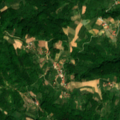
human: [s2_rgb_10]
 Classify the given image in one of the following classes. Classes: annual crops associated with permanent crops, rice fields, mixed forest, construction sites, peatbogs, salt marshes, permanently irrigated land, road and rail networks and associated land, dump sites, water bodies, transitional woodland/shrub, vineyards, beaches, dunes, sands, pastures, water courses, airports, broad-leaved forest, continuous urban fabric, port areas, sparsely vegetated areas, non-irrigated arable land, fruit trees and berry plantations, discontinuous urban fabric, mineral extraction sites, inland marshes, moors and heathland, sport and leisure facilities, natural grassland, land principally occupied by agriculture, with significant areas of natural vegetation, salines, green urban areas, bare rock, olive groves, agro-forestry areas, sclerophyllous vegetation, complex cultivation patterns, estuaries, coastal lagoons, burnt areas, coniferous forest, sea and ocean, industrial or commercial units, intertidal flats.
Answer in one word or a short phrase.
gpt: land principally occupied by agriculture, with significant areas of natural vegetation, broad-leaved forest, transitional woodland/shrub